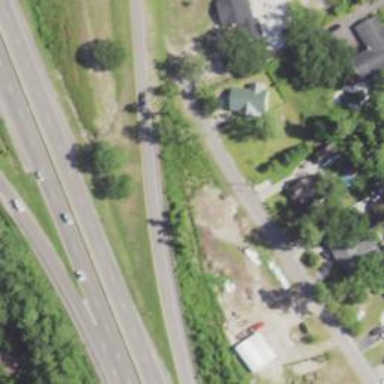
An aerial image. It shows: Trunk link highway.